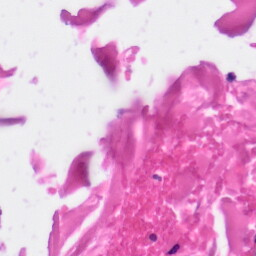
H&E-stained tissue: Skin